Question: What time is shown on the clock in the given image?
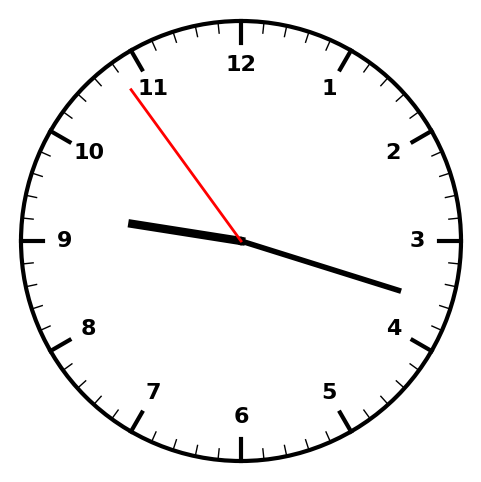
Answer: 09:17:54